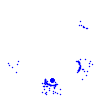
Particle: electron